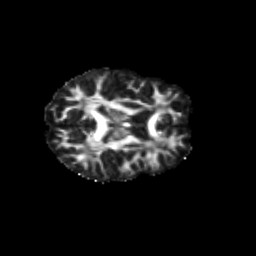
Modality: FA
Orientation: axial
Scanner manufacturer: siemens
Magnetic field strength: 3 T
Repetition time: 9.2 s
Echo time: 0.084 s